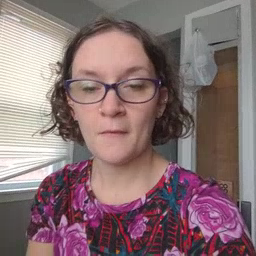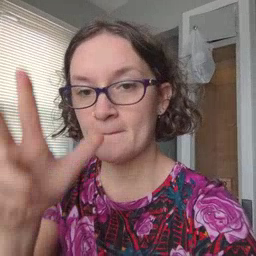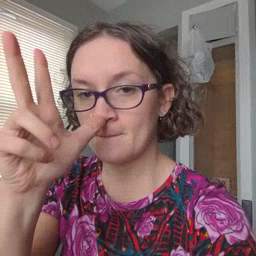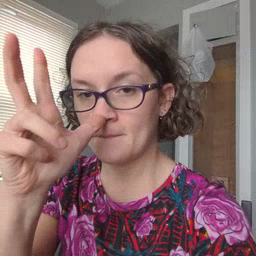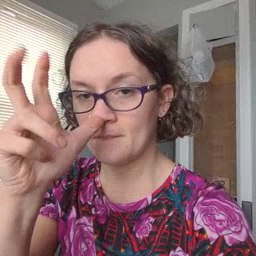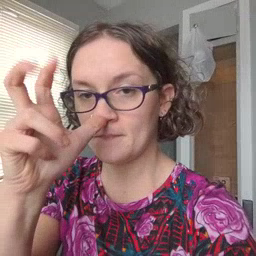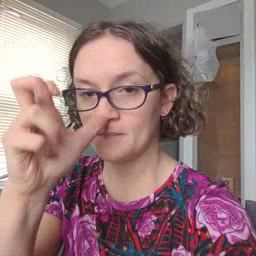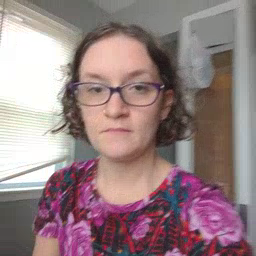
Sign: bug